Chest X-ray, PA view. Patient: 59 years old, sex F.
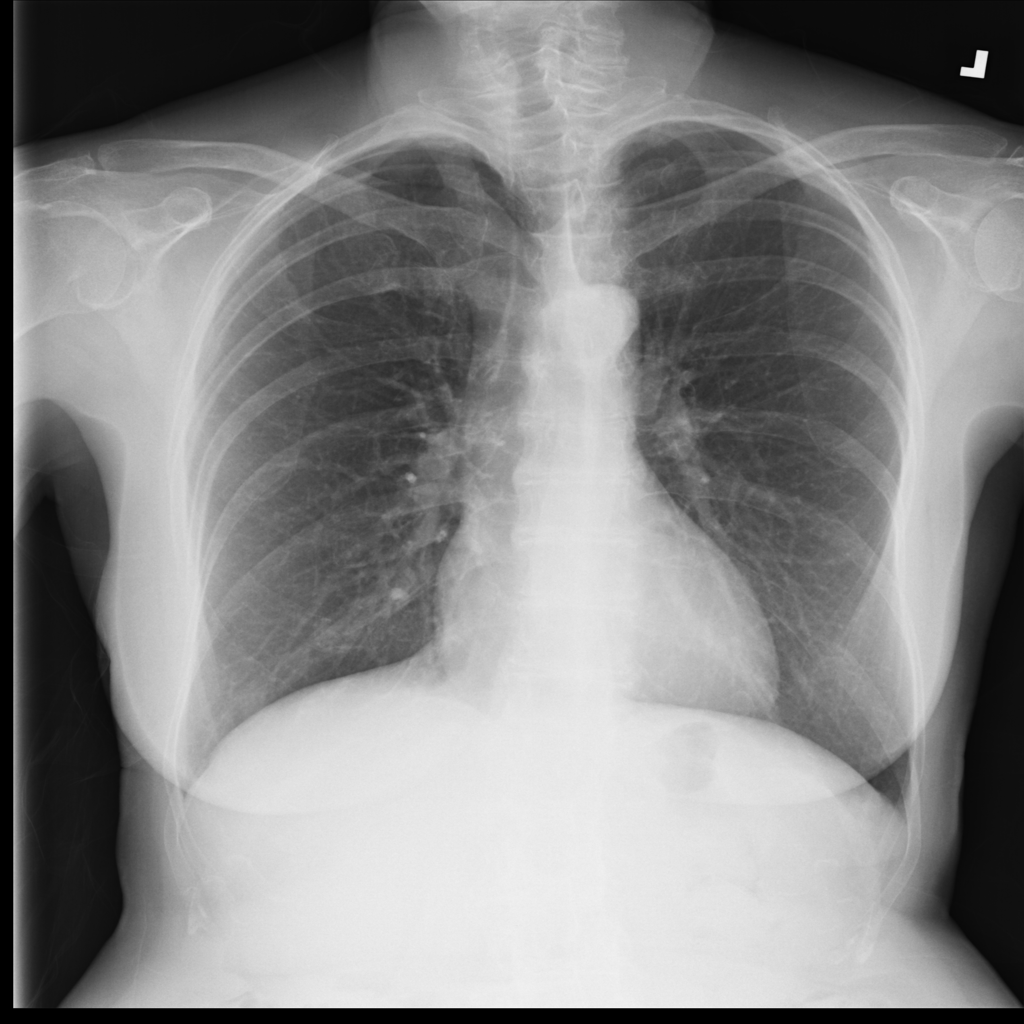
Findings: No Finding